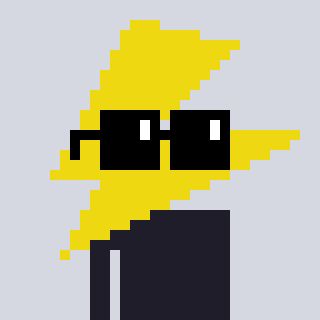
a pixel art character with square black sunglasses, a lightning bolt-shaped head and a yellow-colored body on a cool background